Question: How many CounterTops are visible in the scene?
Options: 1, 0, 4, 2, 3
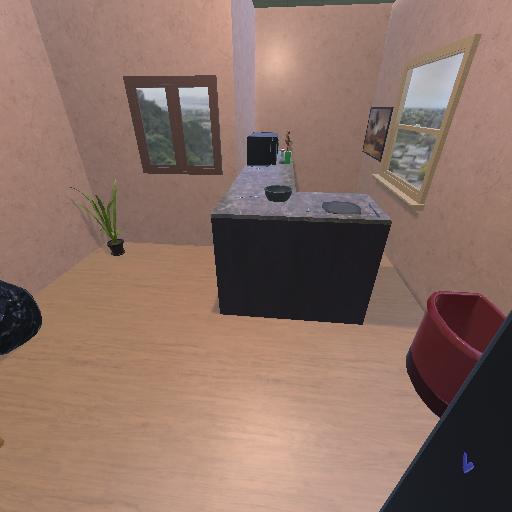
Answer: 1